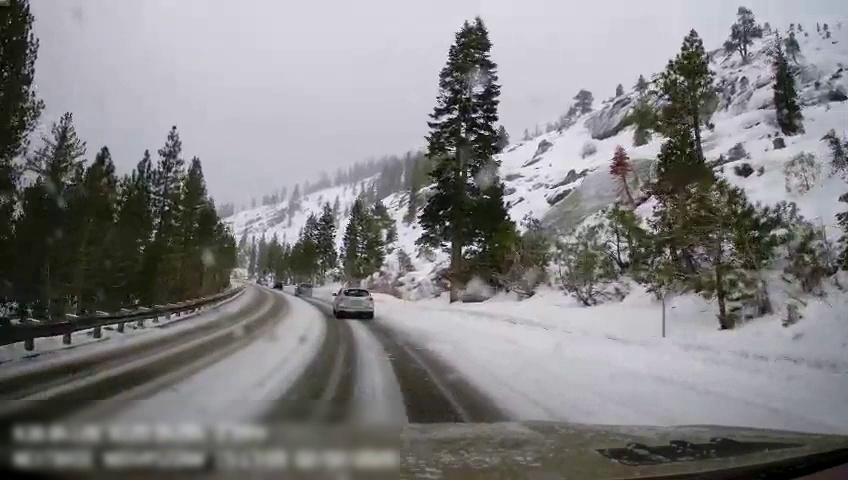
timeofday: Day
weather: Snowy
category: Drivable Space
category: Vehicles | Car
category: Vehicles | Car